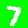
Digit: 7